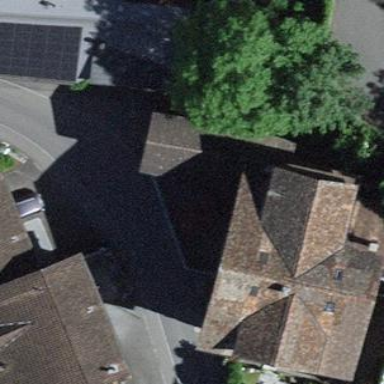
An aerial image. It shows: Simple house.